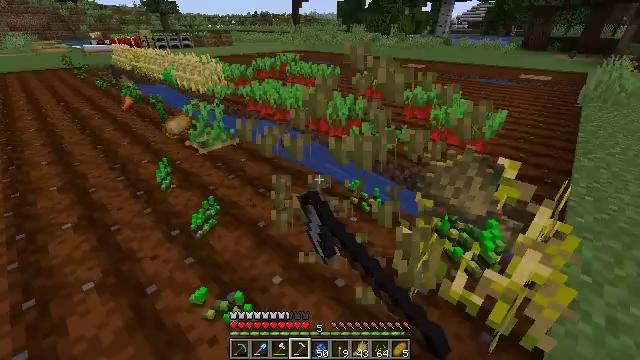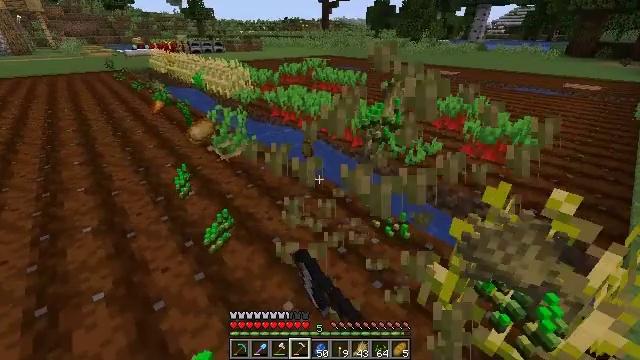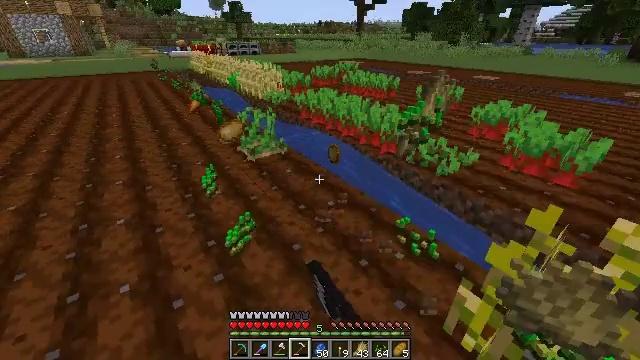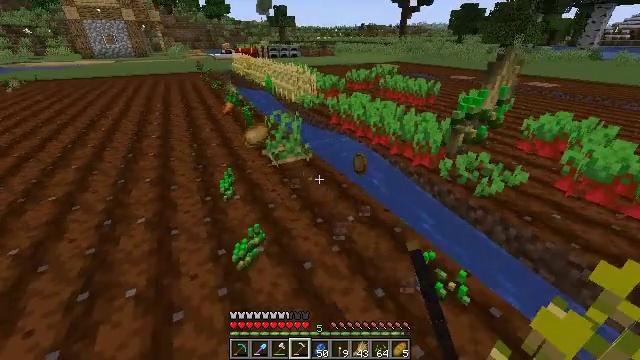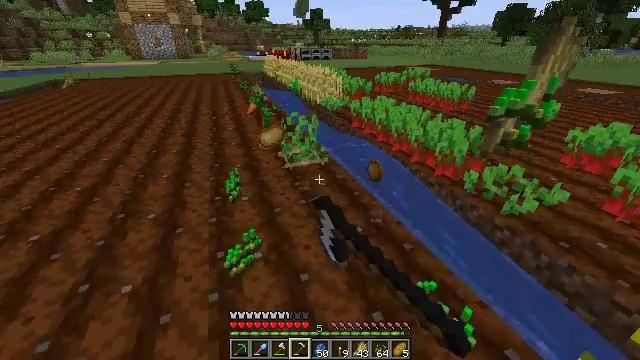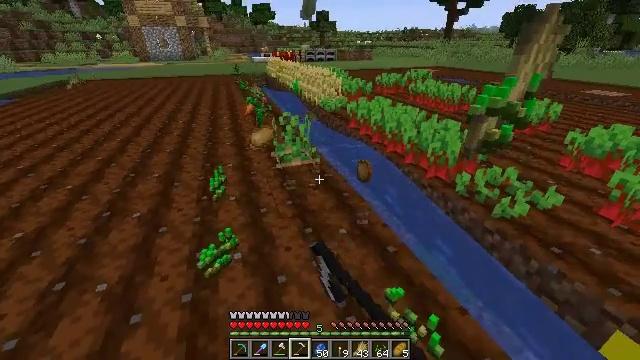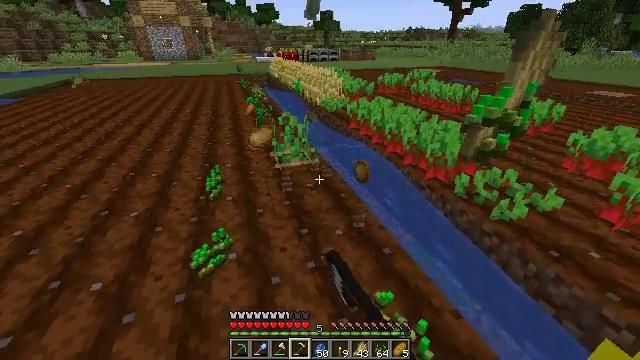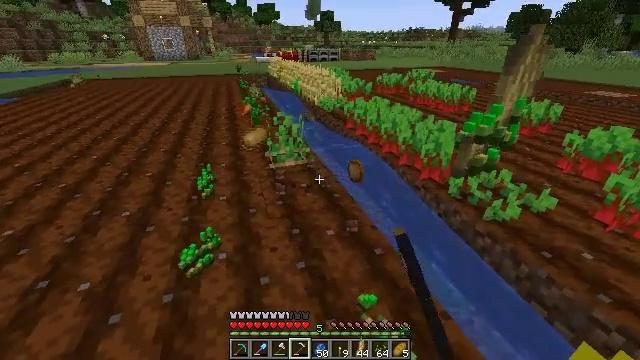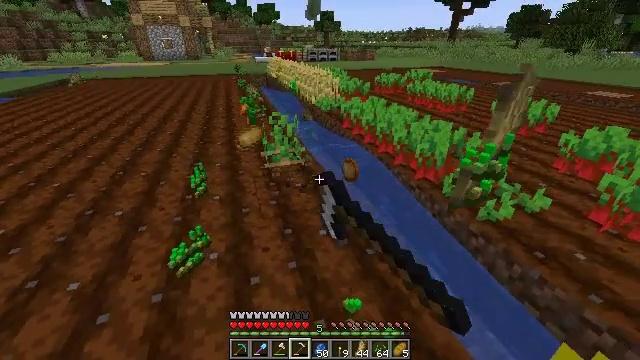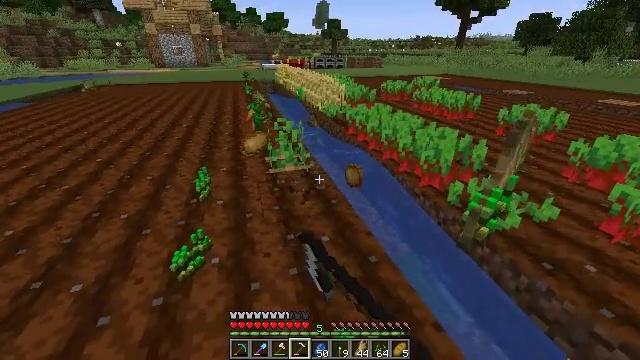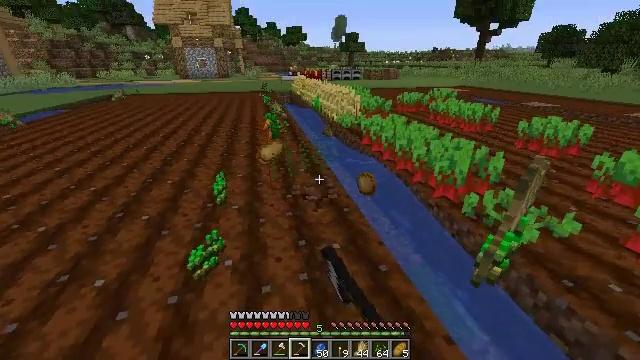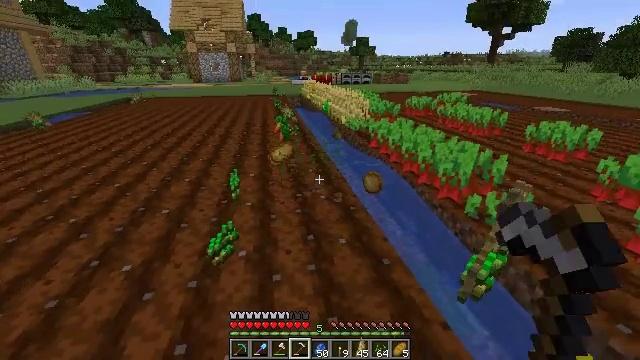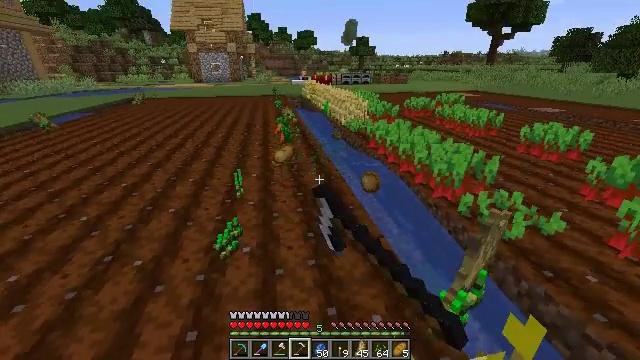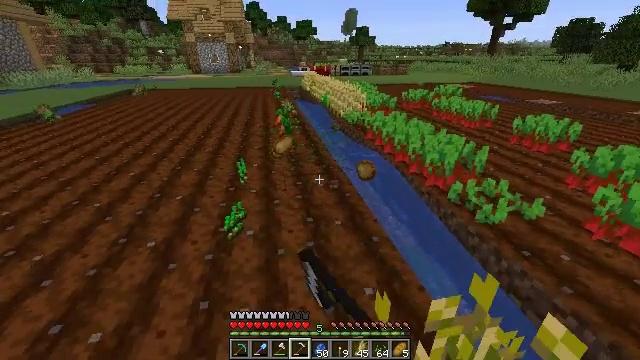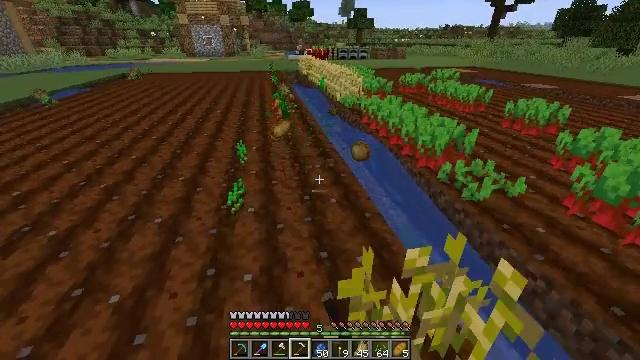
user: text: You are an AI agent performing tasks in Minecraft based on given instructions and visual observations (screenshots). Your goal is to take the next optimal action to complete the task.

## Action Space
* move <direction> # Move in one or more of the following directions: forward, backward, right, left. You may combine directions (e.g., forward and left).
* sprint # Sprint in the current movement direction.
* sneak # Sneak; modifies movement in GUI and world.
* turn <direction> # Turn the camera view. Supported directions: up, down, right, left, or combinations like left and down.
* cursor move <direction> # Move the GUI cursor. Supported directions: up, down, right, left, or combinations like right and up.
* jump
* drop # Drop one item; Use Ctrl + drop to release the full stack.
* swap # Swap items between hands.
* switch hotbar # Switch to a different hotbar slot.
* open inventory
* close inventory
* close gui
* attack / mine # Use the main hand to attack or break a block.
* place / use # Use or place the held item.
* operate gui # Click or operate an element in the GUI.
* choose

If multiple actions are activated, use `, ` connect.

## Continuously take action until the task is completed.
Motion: motion action
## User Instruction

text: Harvest potatoes.
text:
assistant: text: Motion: move forward, turn left, attack / mine
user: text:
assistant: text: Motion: move forward and move right, turn left, attack / mine
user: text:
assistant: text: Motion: move forward and move right, turn left, attack / mine
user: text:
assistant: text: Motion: move right, turn left, attack / mine
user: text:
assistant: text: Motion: move right, turn left, attack / mine
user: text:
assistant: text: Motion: attack / mine
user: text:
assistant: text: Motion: attack / mine
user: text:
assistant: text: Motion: attack / mine
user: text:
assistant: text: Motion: turn left and up, attack / mine
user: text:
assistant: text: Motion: move back, turn left and up, attack / mine
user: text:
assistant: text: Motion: move back, turn left, attack / mine
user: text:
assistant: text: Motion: move back, attack / mine
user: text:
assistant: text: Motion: move back, turn down, attack / mine
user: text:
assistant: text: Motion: move back, turn down
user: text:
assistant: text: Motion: no_op